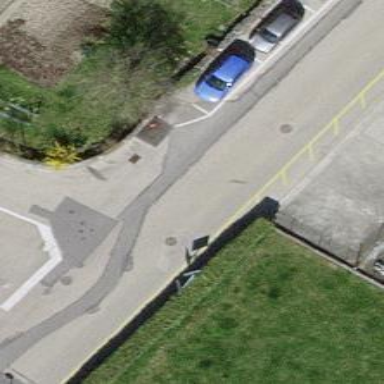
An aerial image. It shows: Asphalt road in residential area.